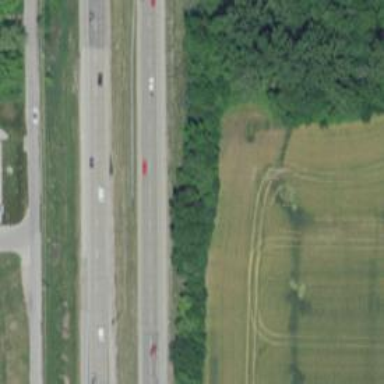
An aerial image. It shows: Asphalt motorway marked as expressway.